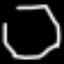
Label: octagon